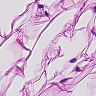
Metastatic tissue present: no